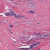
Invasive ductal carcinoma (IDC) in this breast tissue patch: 1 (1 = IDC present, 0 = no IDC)